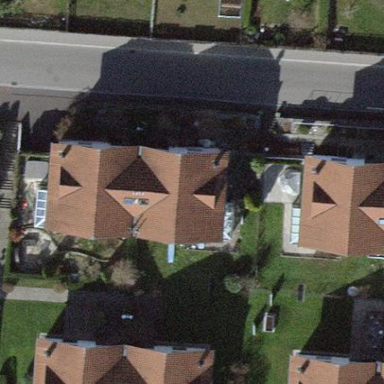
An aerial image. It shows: Semi-detached house.